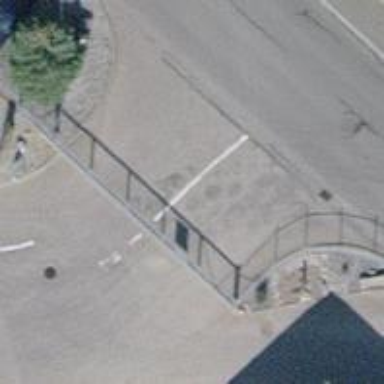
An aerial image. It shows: Gate.